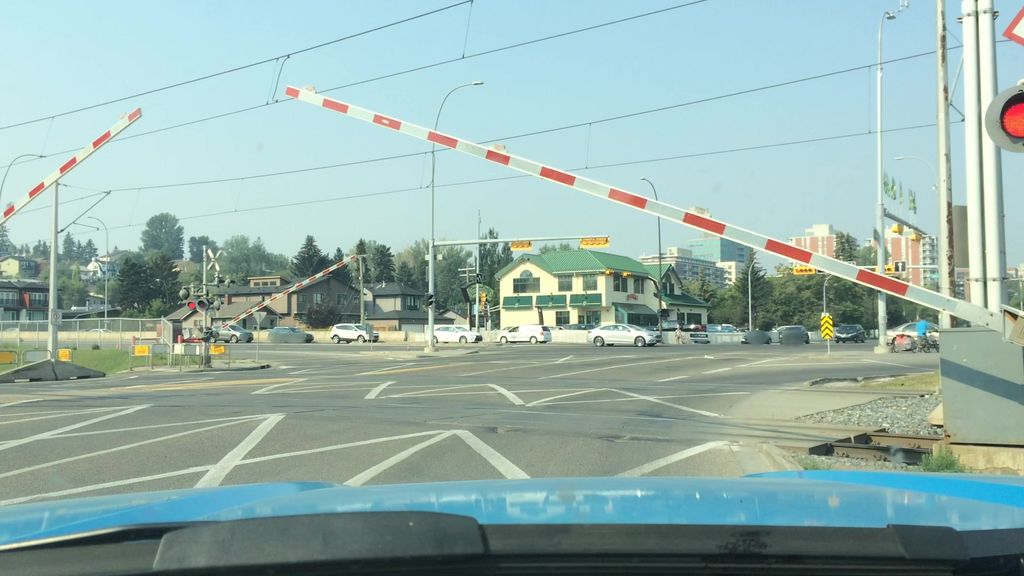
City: calgary